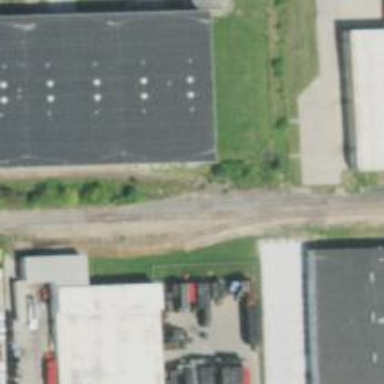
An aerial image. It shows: Rail spur service.